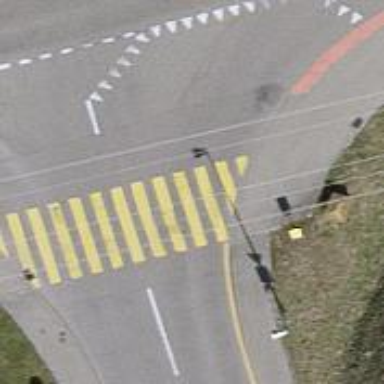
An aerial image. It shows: Marked road crossing with visible crossing markings.